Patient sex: M
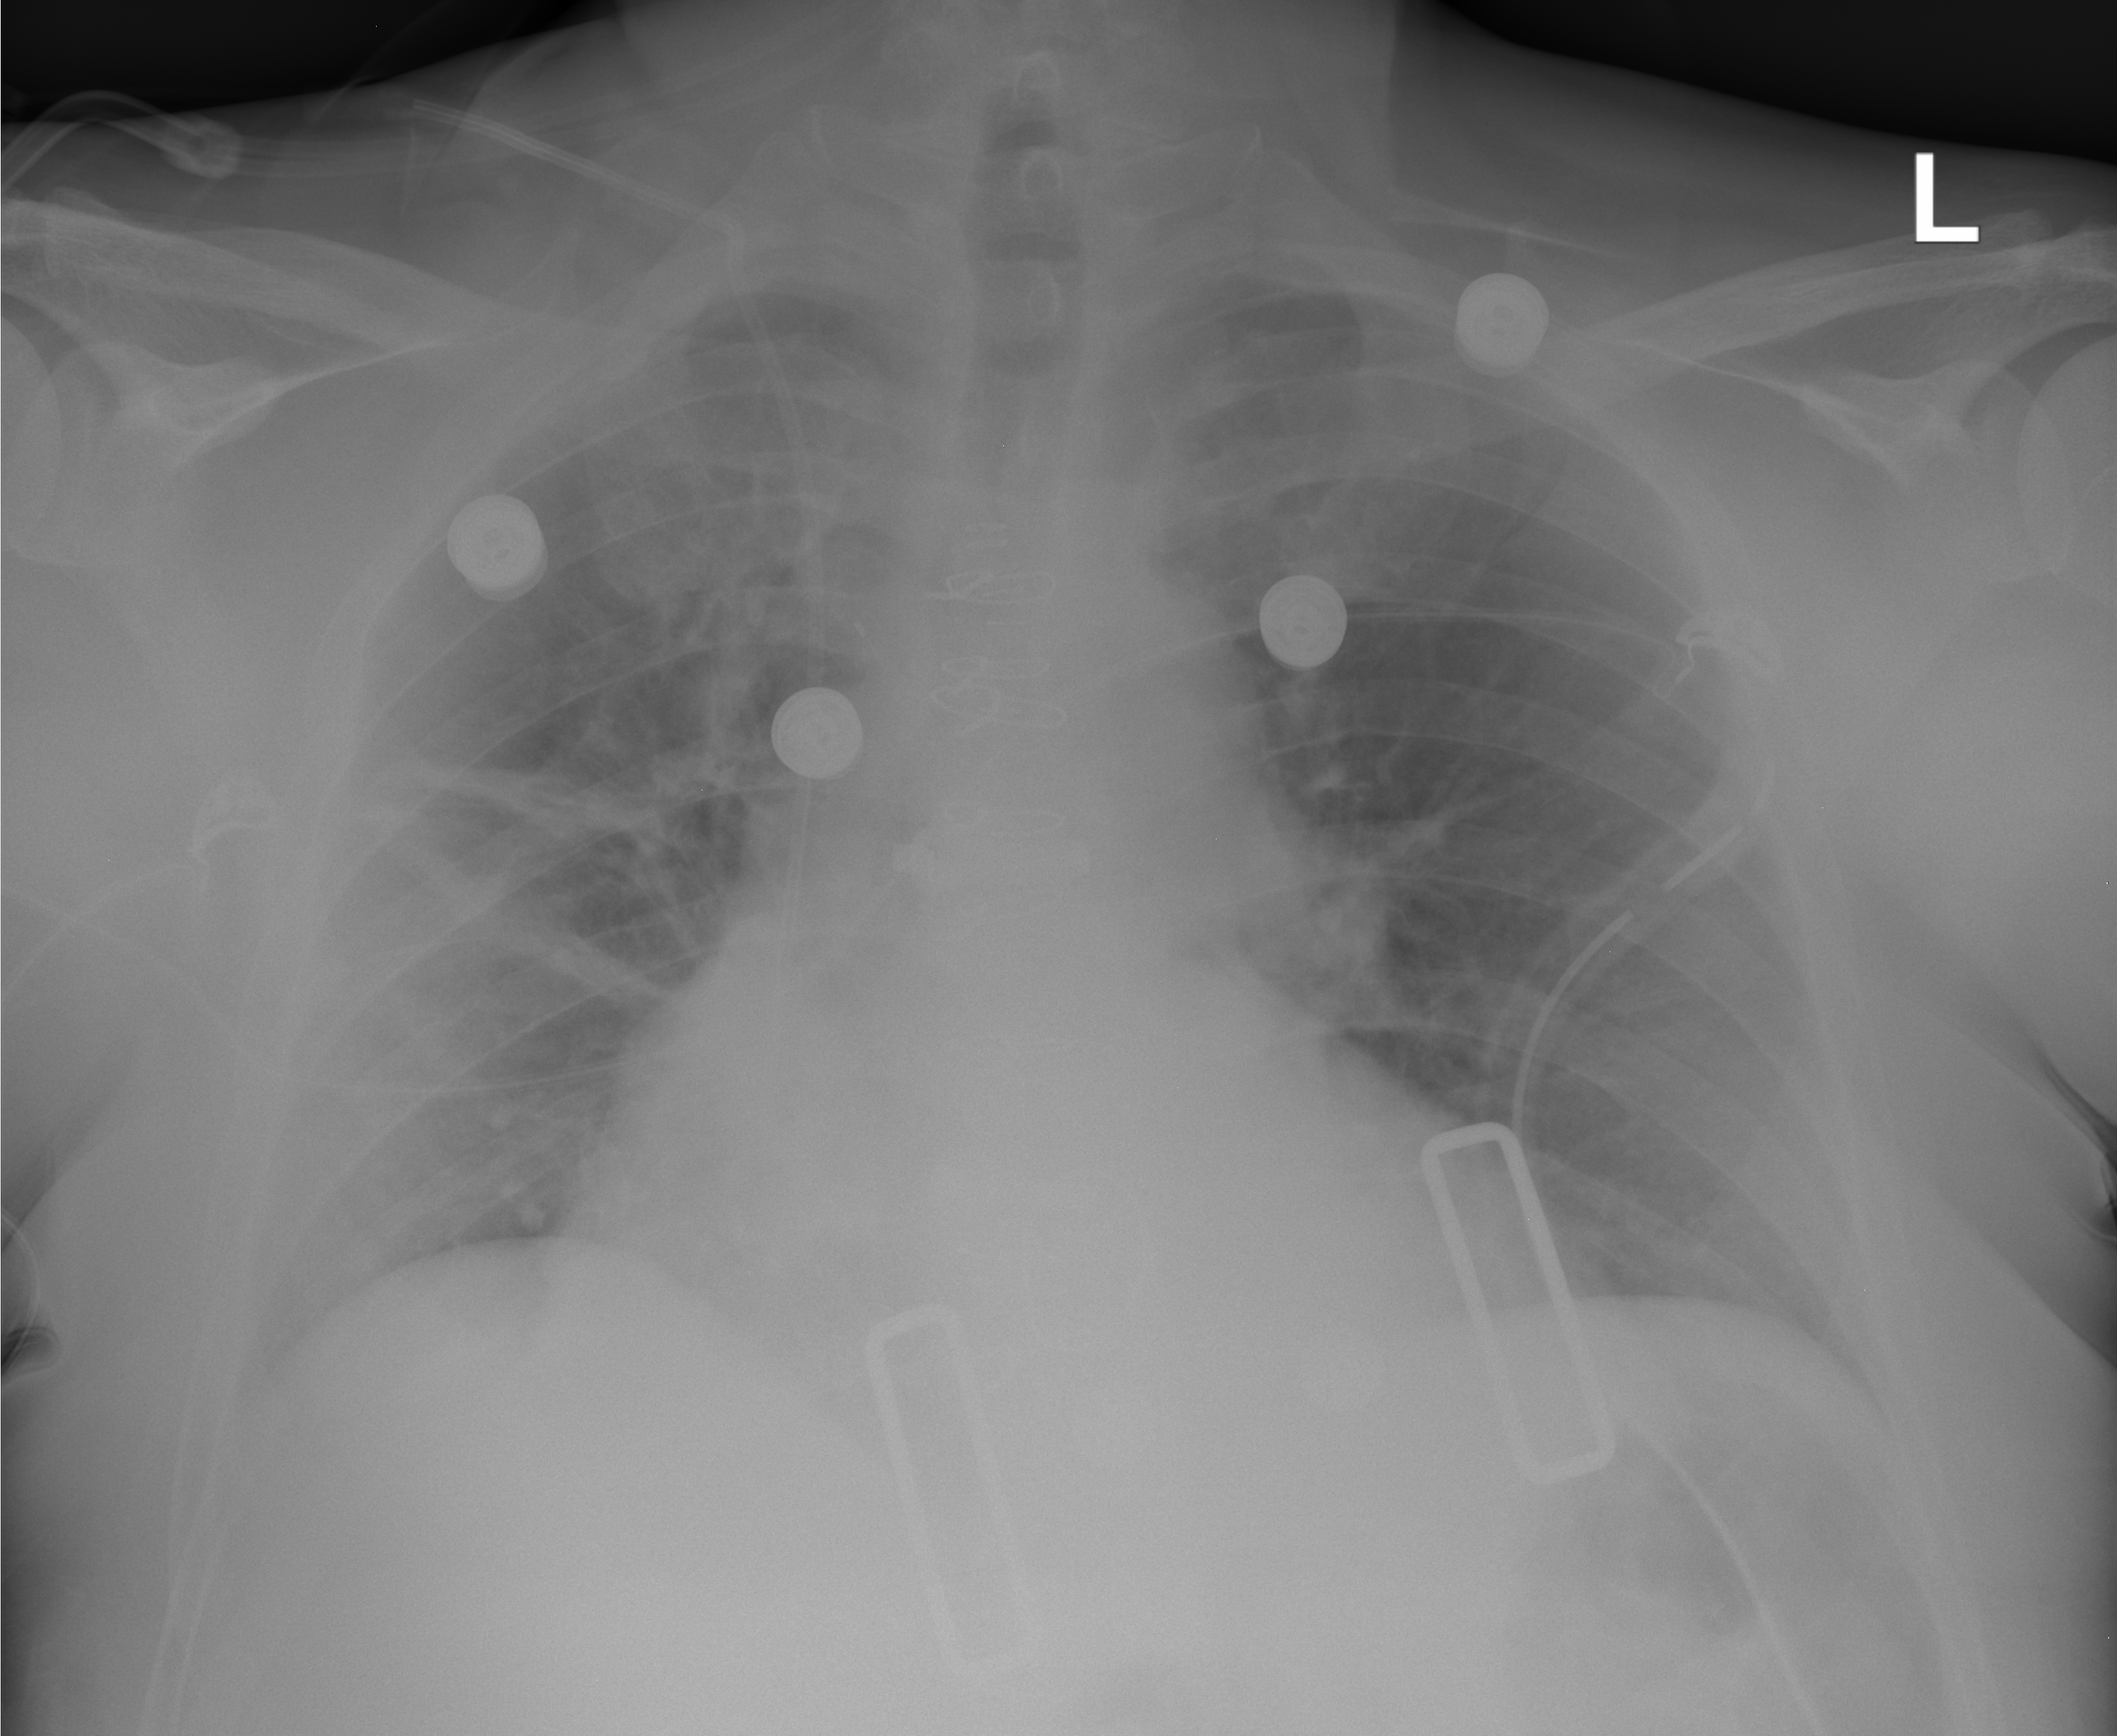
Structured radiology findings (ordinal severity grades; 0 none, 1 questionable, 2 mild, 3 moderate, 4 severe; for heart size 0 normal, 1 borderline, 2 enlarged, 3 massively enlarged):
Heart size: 2
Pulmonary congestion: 2
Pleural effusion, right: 0
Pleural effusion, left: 0
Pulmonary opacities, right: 0
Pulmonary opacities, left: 0
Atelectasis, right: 3
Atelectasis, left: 1